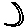
Label: moon